Aerial crown-view tile of a tropical tree (Barro Colorado Island, Panama), acquired 20250217:
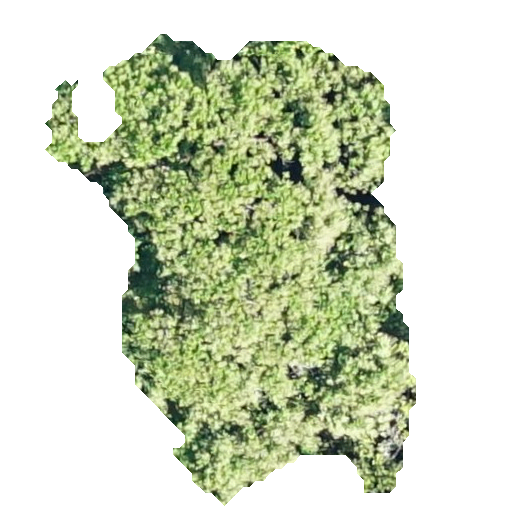
Species: Anacardium excelsum
GBIF accepted scientific name: Anacardium excelsum
Crown area: 169.102 m²